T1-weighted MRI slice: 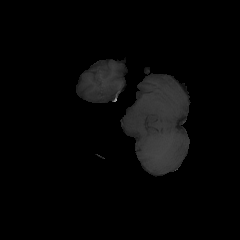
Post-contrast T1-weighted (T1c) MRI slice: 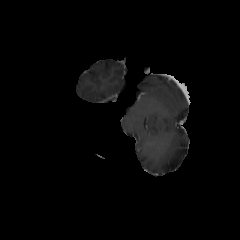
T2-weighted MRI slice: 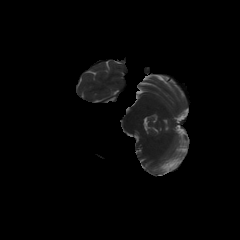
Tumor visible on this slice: no